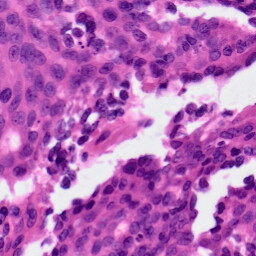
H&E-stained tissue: Ovarian